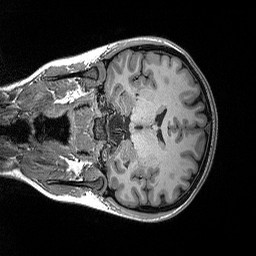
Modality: T1w
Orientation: coronal
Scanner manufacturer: siemens
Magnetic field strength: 3 T
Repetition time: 2.3 s
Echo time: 0.00298 s